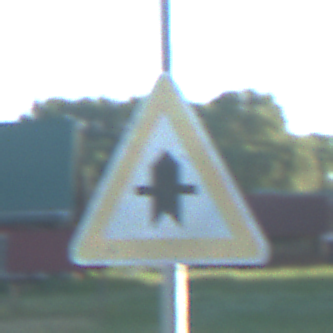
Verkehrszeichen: Vorfahrt
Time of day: MorningAfternoon
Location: Outdoor (Nature)
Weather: Clear
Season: NotSpecified
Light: Natural